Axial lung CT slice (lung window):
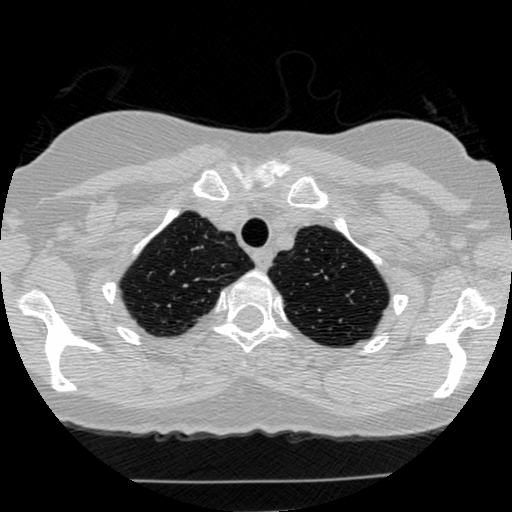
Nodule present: no